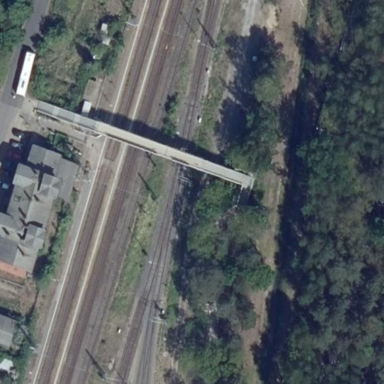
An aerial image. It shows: Platform for public transport at railway station.